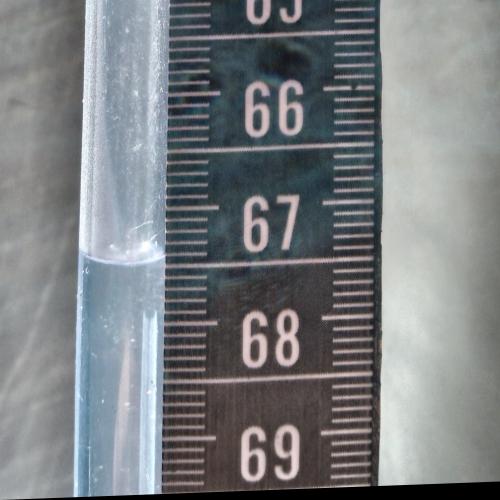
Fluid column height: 67.4 cm